Field crop: maize
Growth stage: 2
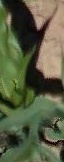
Species: maize